I will show an image sequence of human cooking. I have annotated the images with numbered circles. Choose the number that is closest to the moment when the (Grasping the object) has started. You are a five-time world champion in this game. Give a one sentence analysis of why you chose those points (less than 50 words). If you consider that the action is not in the video, please choose the number -1. Provide your answer at the end in a json file of this format: {"points": []}
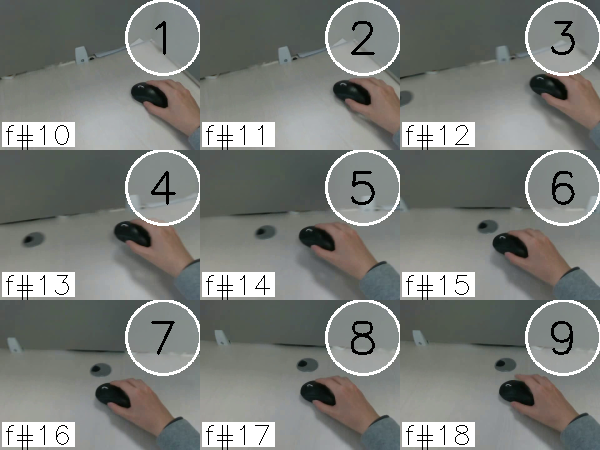
Frame 1 shows the clearest moment of hand-object contact.
{"points": [1]}